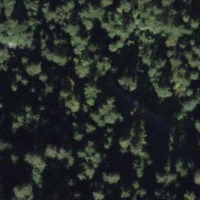
EUNIS habitat code: 43
Species observed at this site:
Petasites albus